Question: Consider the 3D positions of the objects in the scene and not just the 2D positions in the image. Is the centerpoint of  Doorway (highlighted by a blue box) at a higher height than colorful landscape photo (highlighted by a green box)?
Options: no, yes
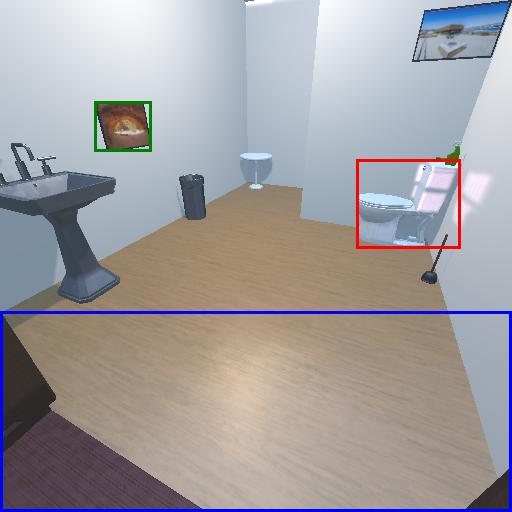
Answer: no